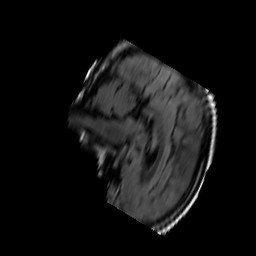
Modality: FLAIR
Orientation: sagittal
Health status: ill
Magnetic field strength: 3 T